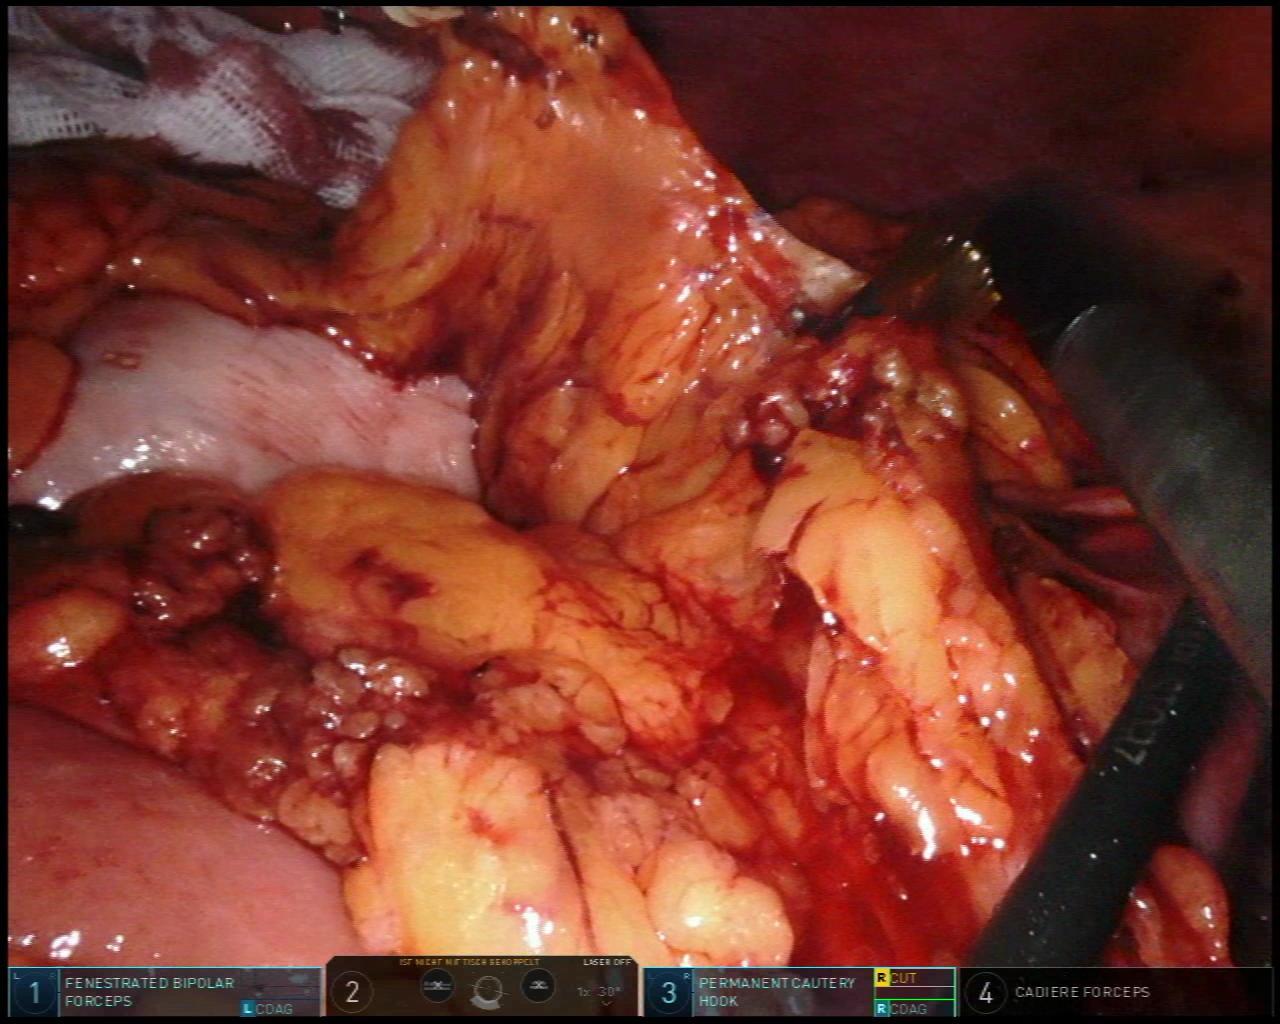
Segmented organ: stomach
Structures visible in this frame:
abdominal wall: yes
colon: yes
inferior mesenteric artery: no
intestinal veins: no
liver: no
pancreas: no
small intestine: yes
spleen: no
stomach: yes
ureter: no
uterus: no
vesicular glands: no